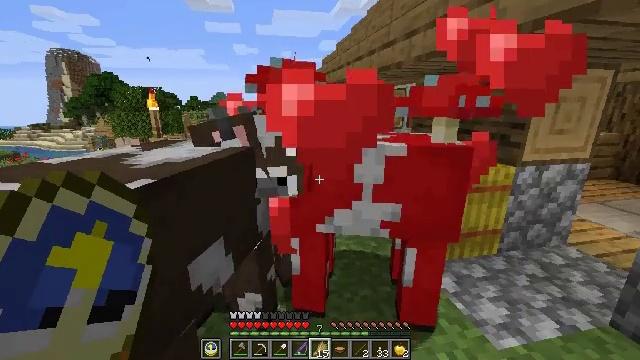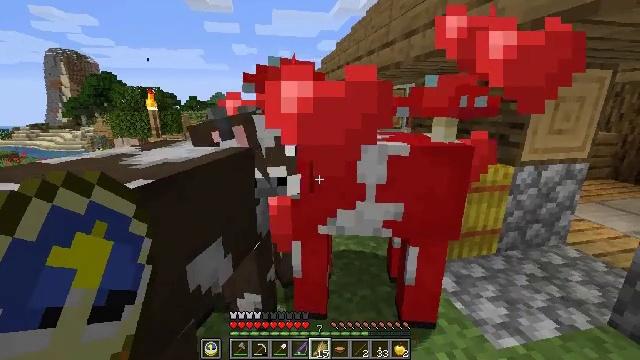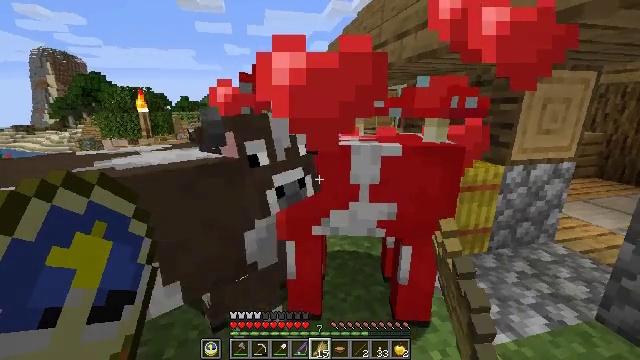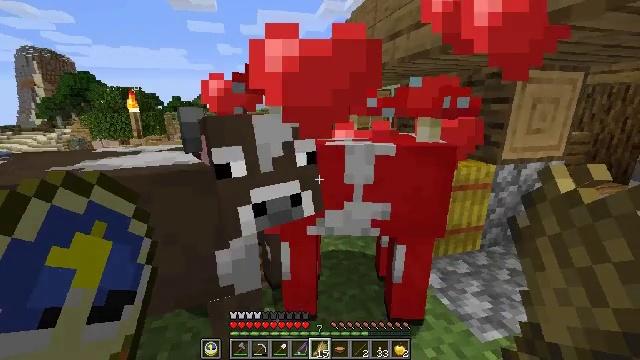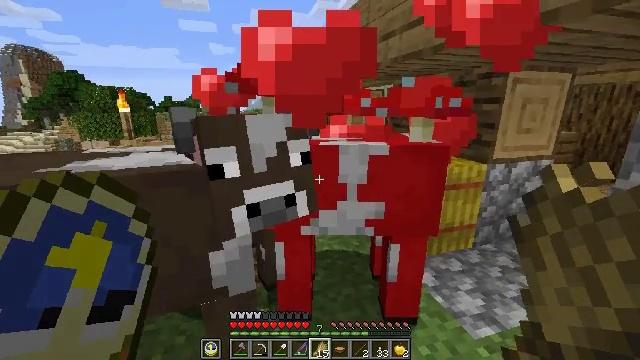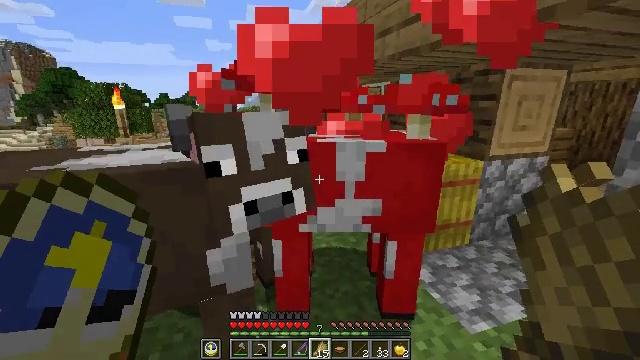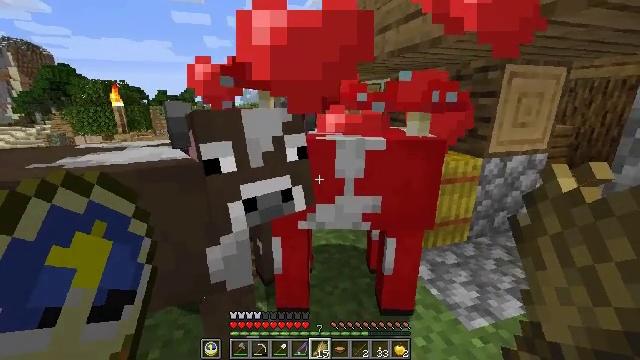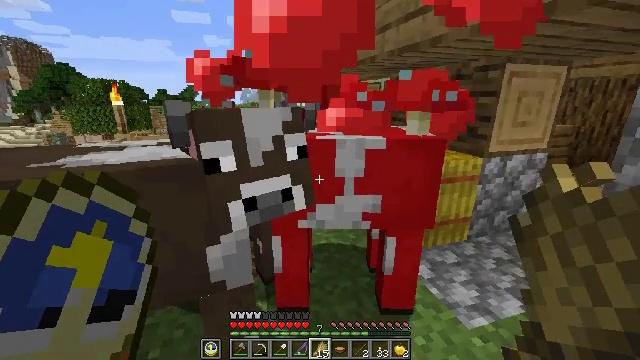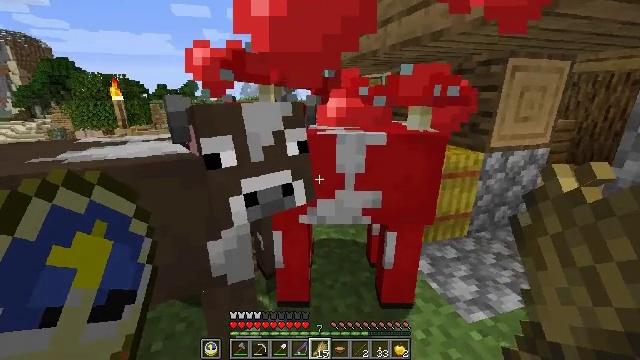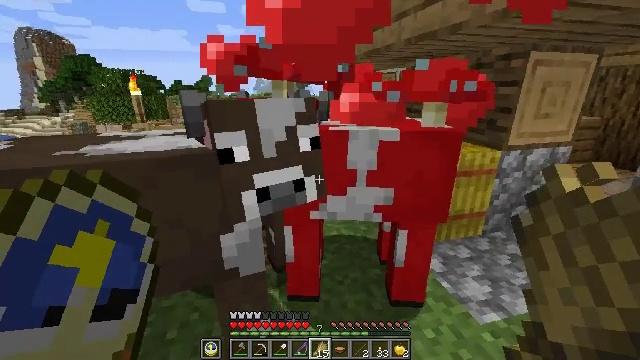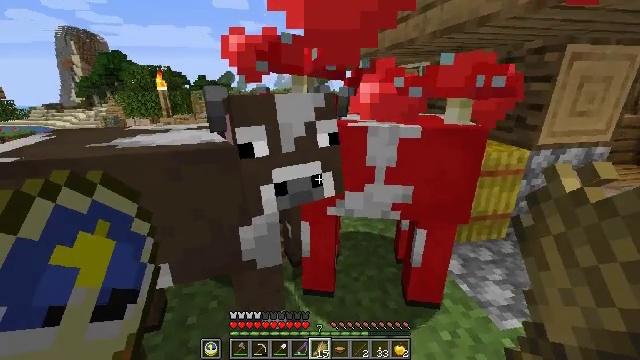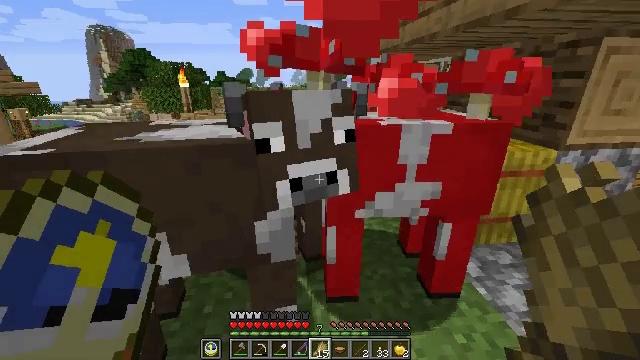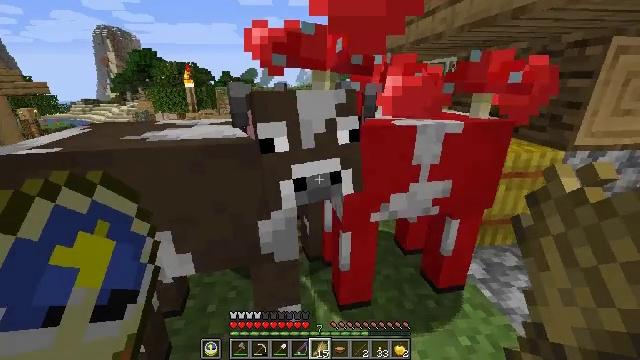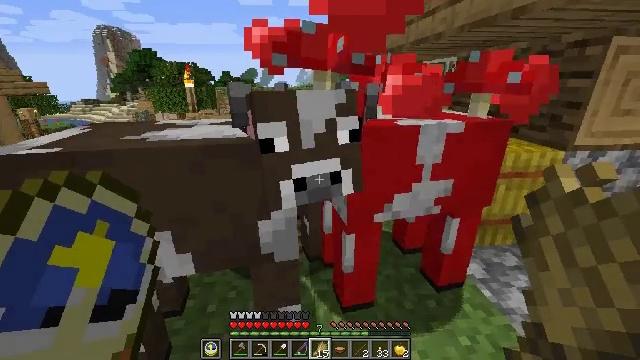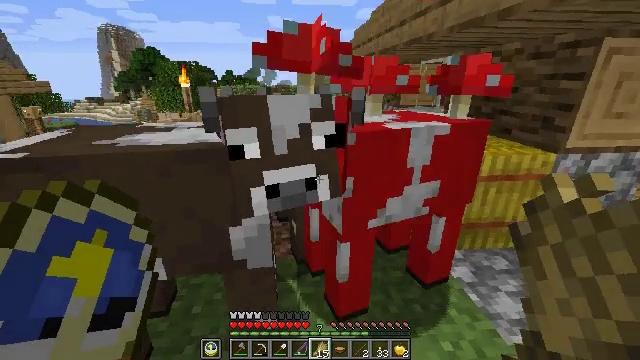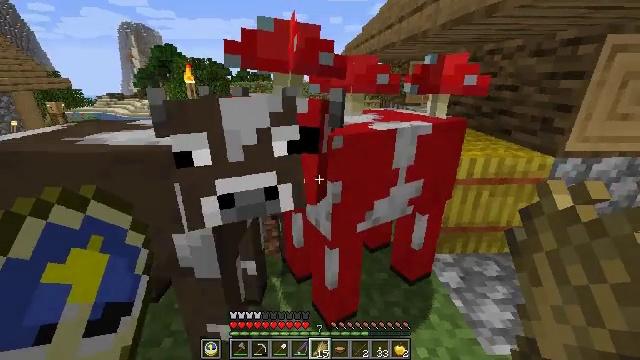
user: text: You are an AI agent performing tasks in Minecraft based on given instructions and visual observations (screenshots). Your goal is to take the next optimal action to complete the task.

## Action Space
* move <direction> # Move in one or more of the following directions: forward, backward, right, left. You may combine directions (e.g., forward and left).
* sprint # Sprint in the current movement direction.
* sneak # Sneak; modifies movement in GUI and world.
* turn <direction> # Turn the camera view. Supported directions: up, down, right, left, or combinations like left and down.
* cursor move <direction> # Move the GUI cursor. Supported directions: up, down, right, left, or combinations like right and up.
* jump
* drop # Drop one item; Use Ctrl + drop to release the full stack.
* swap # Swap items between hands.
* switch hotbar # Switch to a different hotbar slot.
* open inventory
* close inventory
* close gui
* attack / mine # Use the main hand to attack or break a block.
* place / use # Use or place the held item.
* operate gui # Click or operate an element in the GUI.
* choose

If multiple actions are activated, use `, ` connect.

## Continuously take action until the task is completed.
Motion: motion action
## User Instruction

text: Remove a composter from the inventory.
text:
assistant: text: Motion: no_op
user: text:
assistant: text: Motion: turn right
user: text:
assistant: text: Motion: turn right
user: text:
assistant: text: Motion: turn right
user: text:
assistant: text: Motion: no_op
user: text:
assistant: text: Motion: no_op
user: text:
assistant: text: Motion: no_op
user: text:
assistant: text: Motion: turn down
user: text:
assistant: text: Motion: turn left
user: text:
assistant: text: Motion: turn left
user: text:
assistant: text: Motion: turn left
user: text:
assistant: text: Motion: no_op
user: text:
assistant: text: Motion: move right
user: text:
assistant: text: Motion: move right
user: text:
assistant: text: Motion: move right, turn left
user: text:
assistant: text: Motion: move right, turn left
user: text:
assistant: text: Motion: move right, turn left
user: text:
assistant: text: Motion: move right, turn left and down
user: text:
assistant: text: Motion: move right, turn left
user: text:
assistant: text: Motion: turn left
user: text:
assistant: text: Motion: turn left
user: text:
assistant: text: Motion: no_op
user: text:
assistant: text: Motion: no_op
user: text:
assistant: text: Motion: no_op
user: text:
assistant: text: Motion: no_op
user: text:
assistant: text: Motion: turn left
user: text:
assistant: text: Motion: turn left and down
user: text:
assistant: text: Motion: turn left and down
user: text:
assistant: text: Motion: turn left
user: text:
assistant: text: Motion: no_op